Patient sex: M
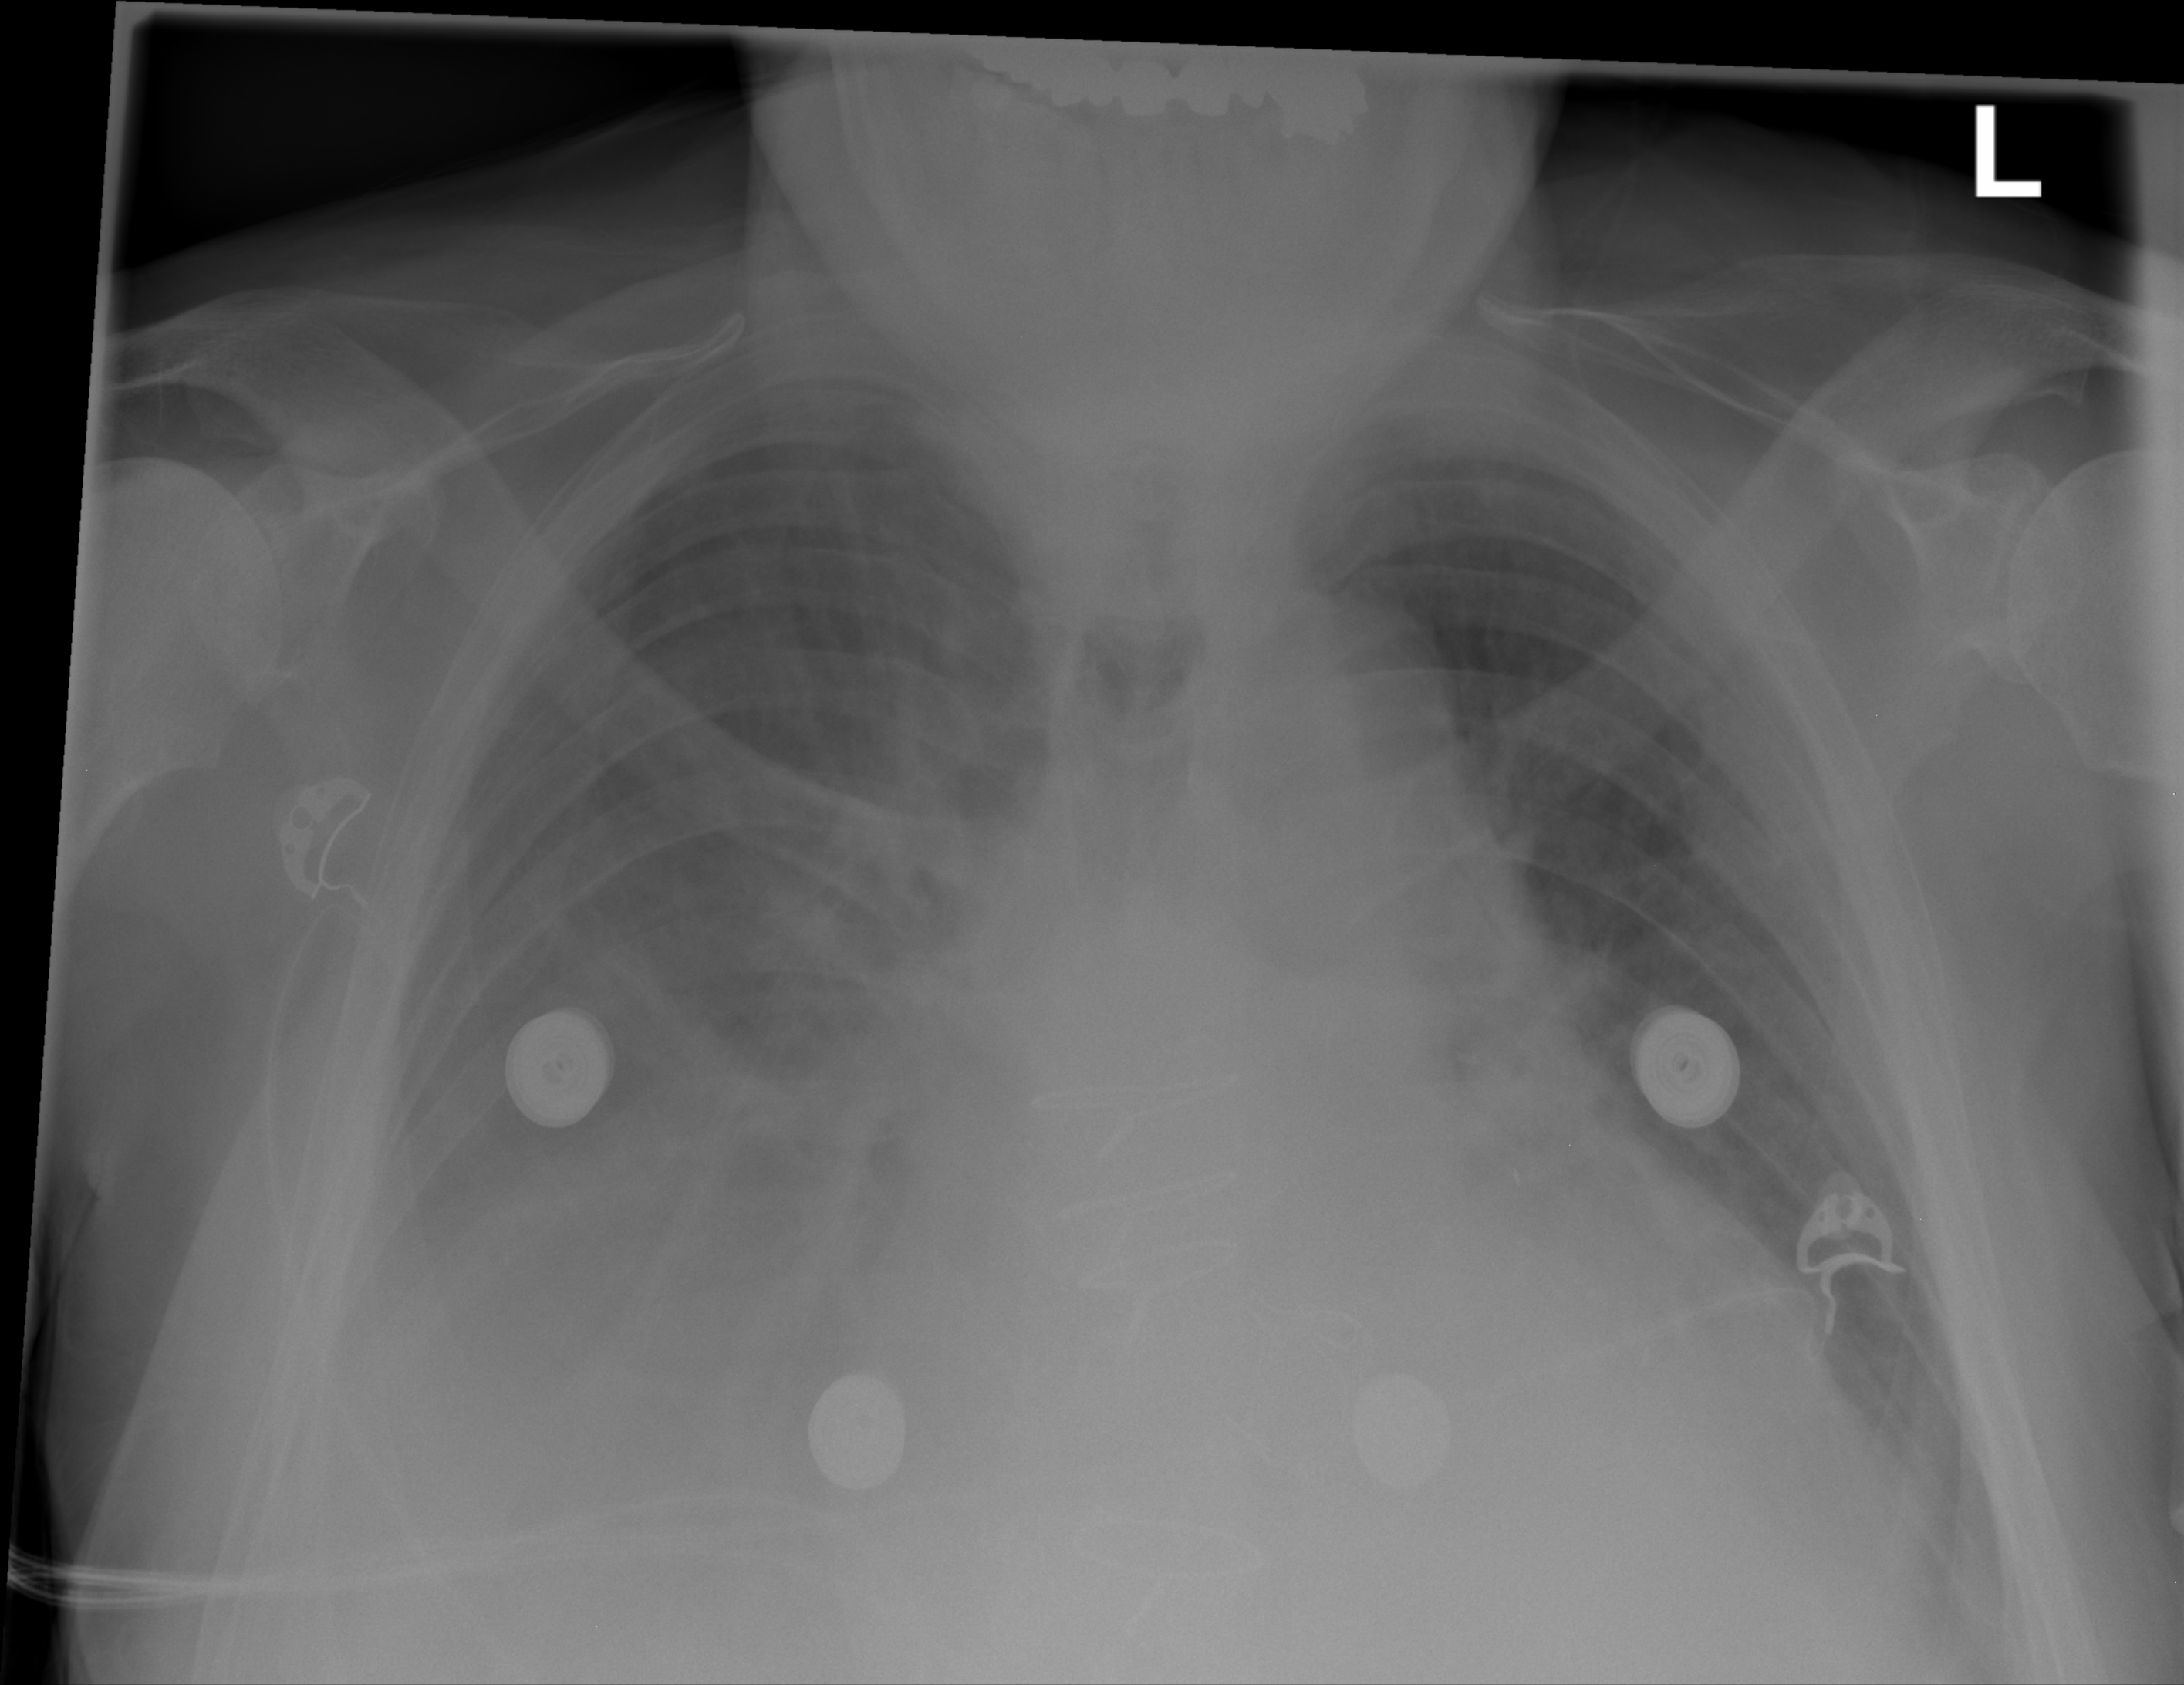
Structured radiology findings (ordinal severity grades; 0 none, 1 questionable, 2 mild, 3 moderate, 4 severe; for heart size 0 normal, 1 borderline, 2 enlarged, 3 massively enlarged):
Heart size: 2
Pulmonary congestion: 0
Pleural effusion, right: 3
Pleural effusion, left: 2
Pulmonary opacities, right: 0
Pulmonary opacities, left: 0
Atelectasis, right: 2
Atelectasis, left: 0